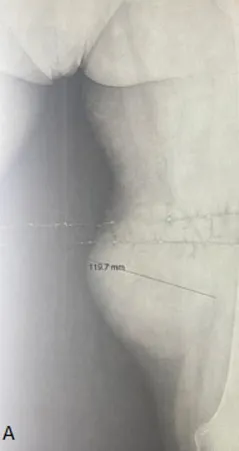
X-ray of the left thigh showing an oval opacity in the soft parts located in the inner face of the mid-thigh.
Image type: radiology (x_ray)